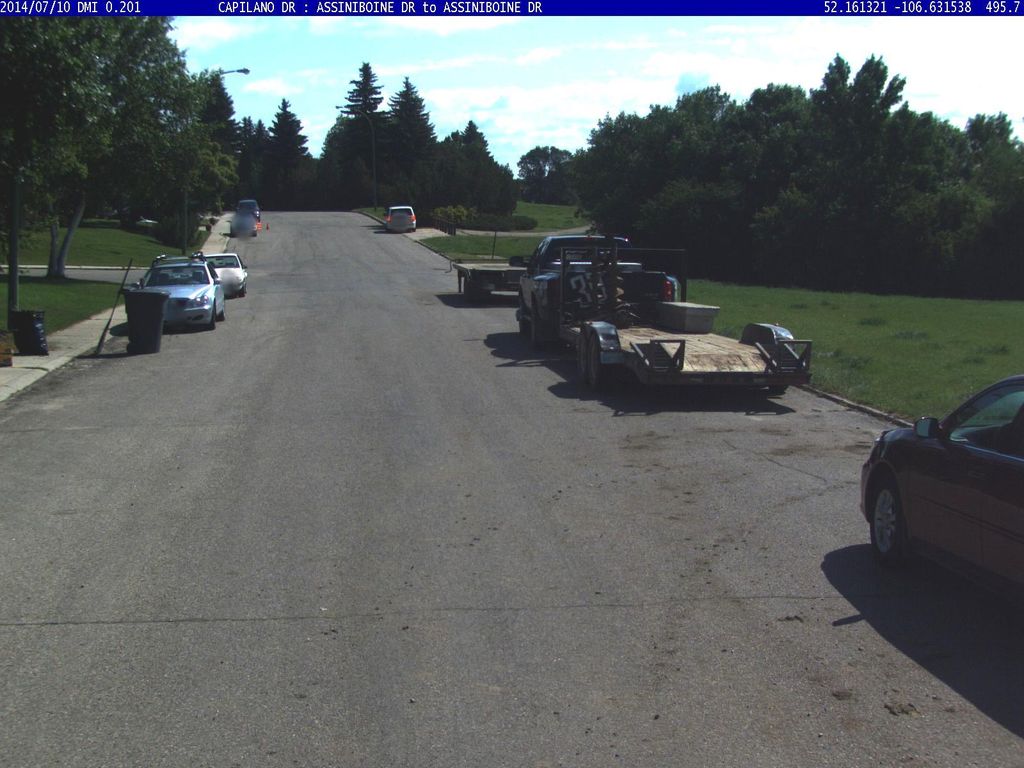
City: saskatoon